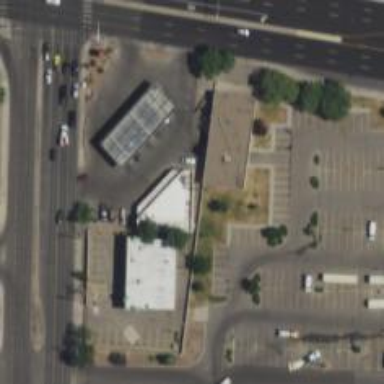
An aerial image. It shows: Convenience shop.